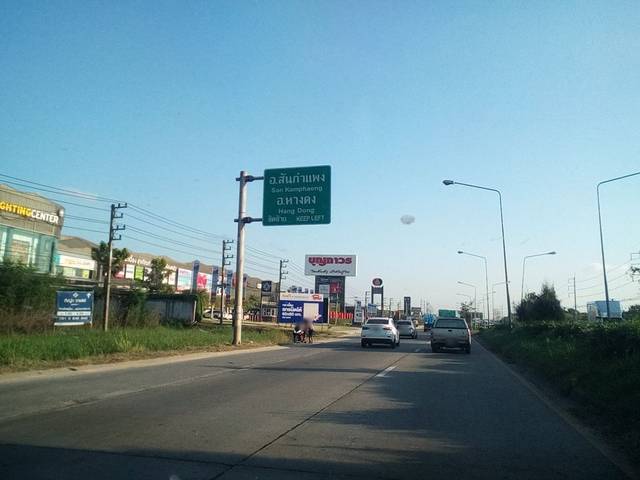
Region: Thailand
Coordinates: 18.746, 99.034